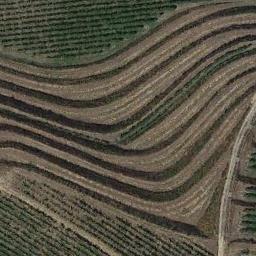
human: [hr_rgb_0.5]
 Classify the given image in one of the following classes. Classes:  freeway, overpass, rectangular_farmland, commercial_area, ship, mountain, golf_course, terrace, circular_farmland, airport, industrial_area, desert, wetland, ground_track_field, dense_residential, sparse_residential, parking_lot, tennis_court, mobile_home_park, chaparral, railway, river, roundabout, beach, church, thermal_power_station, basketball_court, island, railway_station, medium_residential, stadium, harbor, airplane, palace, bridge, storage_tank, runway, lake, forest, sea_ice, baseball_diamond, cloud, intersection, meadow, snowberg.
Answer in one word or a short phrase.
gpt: terrace